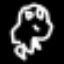
Label: frog